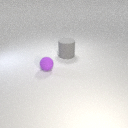
small purple rubber sphere to the left of large gray rubber cylinder